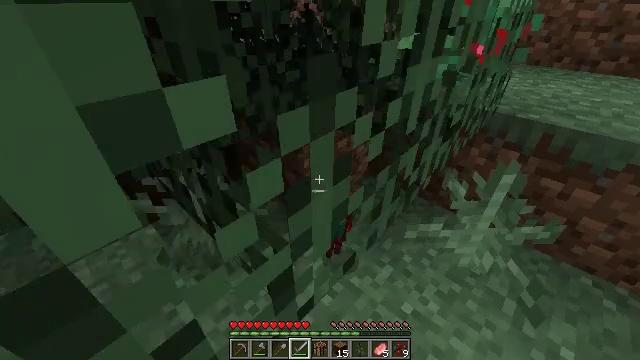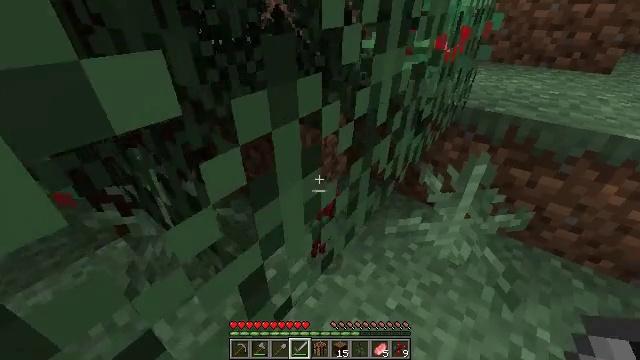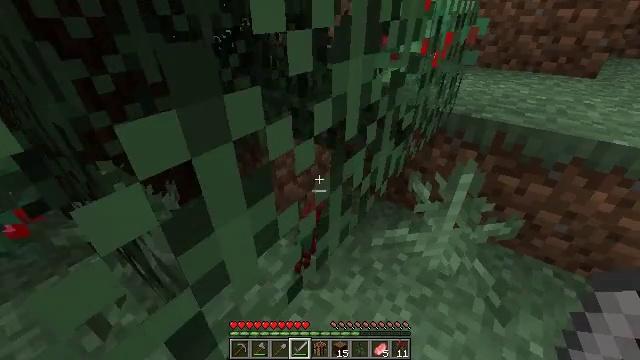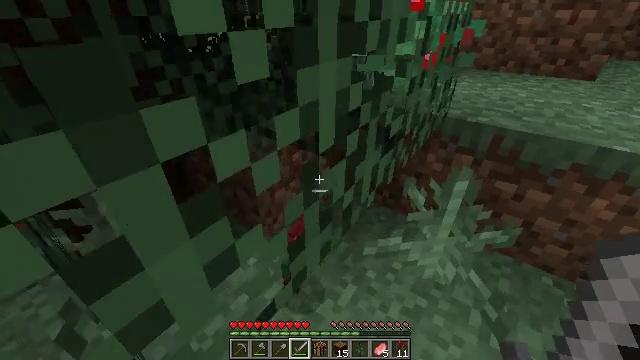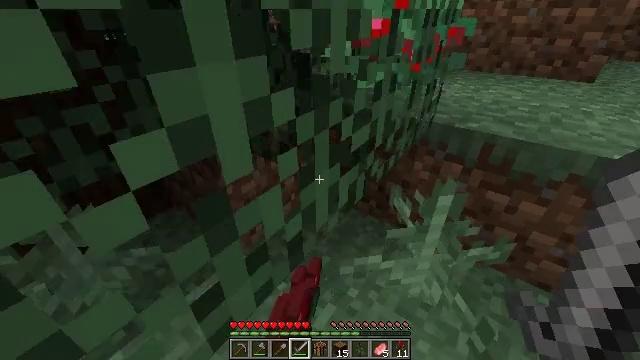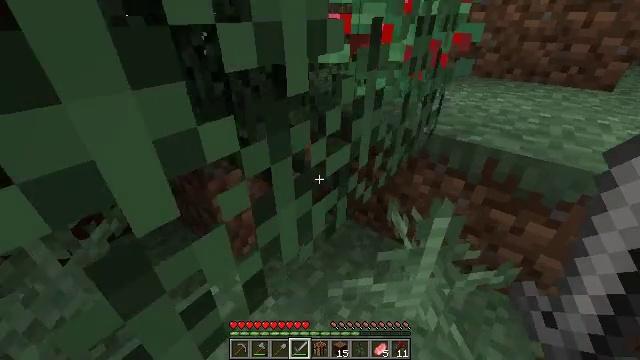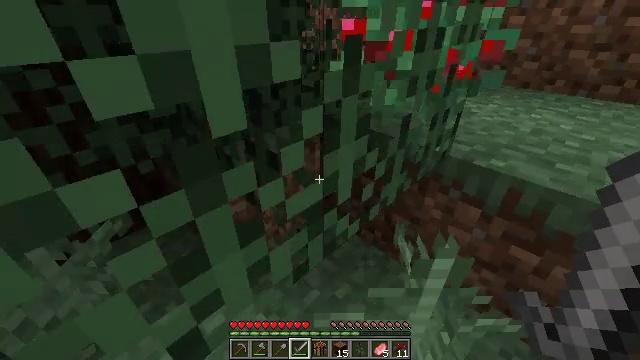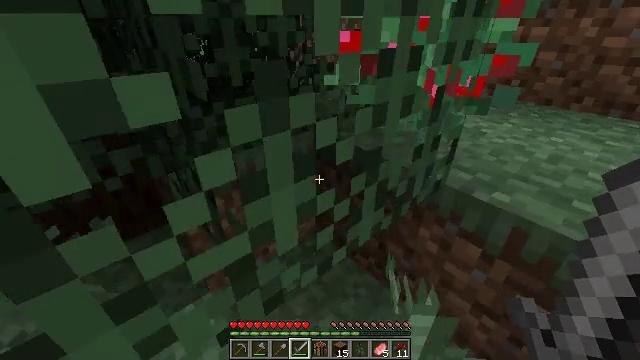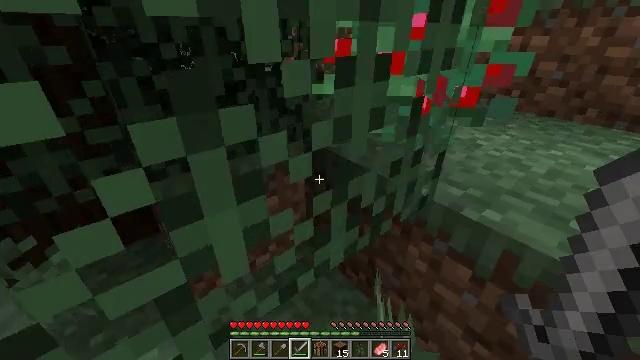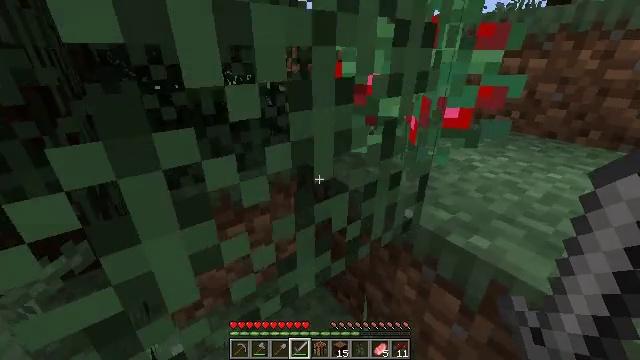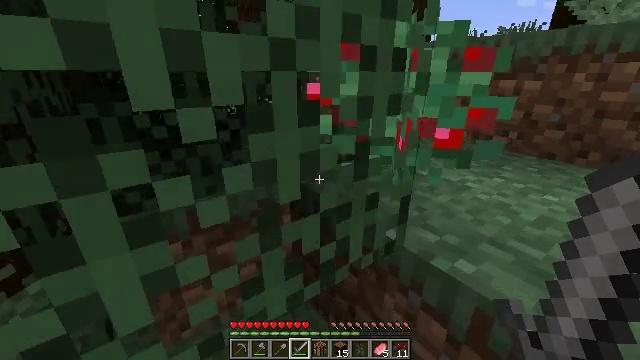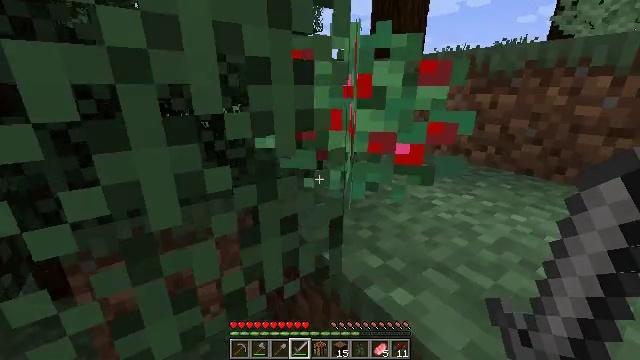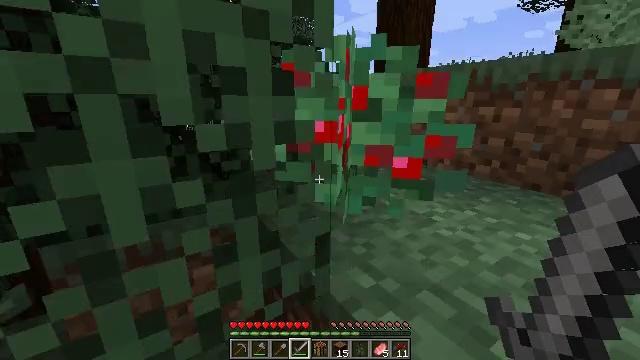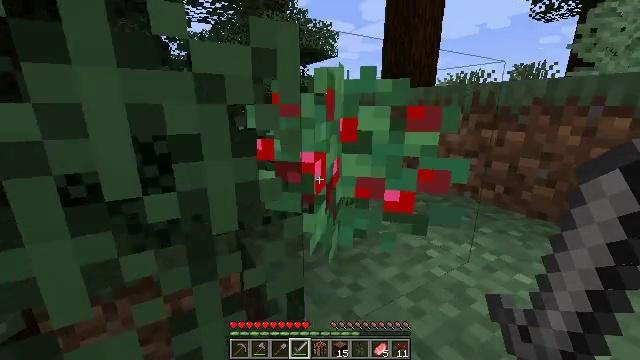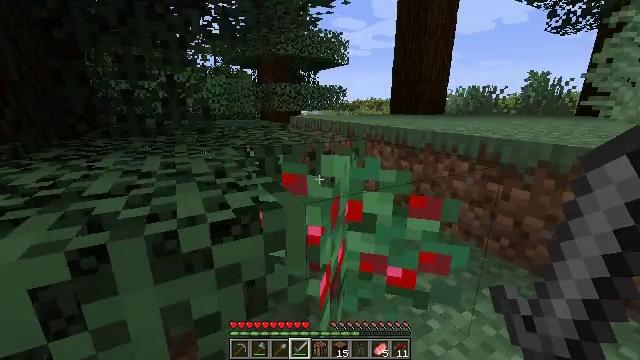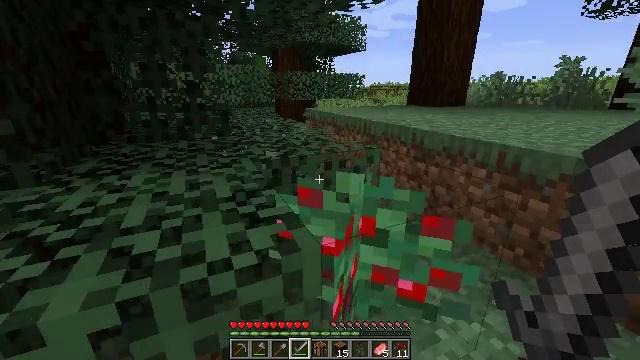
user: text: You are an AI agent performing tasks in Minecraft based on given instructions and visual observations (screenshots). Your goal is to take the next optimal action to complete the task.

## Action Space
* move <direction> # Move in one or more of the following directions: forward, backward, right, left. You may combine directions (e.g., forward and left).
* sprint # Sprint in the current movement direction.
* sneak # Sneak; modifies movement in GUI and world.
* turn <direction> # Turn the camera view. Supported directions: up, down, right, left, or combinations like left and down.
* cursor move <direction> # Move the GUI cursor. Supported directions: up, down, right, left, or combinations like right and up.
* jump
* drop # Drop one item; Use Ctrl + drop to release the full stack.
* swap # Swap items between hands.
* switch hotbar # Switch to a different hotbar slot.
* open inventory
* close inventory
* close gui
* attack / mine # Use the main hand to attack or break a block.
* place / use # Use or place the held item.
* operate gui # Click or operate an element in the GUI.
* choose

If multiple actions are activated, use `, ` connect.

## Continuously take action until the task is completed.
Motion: motion action
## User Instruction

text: Harvest sweet berries by mining the bush.
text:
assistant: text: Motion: move forward and move right, turn right
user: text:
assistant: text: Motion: move forward and move right, turn right
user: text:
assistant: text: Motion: move forward and move right
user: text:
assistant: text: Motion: move forward and move right
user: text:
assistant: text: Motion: move forward and move right, turn left
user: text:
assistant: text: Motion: move forward and move right, turn left
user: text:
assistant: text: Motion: turn left and up
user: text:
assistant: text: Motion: turn left and up
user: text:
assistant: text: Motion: move right, turn left and up
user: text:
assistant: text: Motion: move right, turn left and up
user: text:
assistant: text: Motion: move forward and move right, turn up
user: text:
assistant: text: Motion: move forward and move right, turn left and up
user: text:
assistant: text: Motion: move forward and move right, turn left and up, jump
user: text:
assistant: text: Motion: move forward and move right, turn left, jump
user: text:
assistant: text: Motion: move forward and move right, turn left and down, jump
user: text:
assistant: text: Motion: move forward and move right, turn left and down, jump
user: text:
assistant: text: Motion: move forward and move right, turn left and down, jump
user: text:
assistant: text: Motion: move forward and move right, turn down, attack / mine
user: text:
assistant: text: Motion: move right, turn left and down, attack / mine
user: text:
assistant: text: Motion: turn left and down, attack / mine
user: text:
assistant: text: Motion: turn left and down, attack / mine
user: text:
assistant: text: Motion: attack / mine
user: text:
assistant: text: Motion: attack / mine